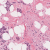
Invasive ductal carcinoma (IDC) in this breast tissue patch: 1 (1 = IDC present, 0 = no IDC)